Field crop: maize
Growth stage: 2
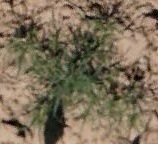
Species: salsola